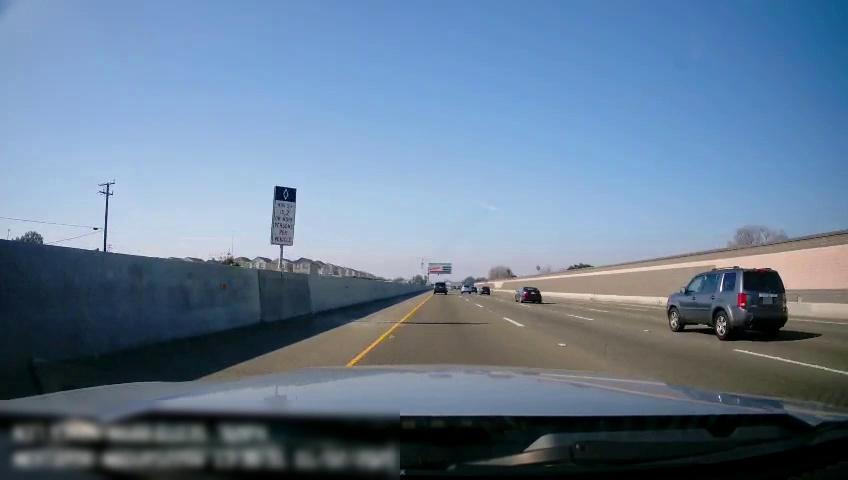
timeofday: Day
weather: Sunny
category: Drivable Space
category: Vehicles | SUV
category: Vehicles | SUV
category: Vehicles | Car
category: Vehicles | Bus
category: Vehicles | Car
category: Lanes | Current Lane
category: Lanes | Current Lane
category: Lanes | Alternate Lane
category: Lanes | Alternate Lane
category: Lanes | Alternate Lane
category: Lanes | Opposite Lane